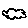
Label: cloud